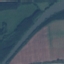
Land use / land cover: River